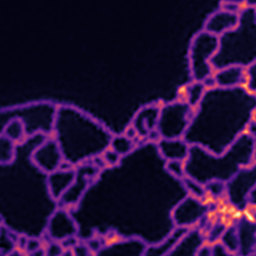
Label: Super-resolution ER image